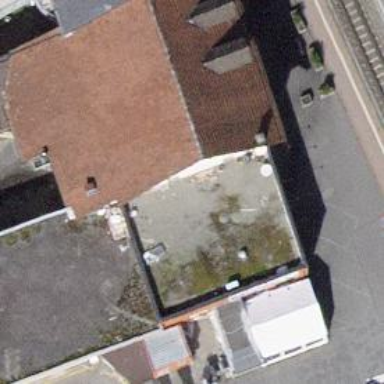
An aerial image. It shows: Bar.